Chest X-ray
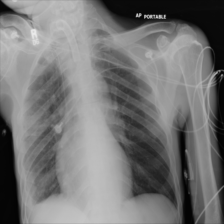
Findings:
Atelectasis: positive
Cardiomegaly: negative
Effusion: negative
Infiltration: positive
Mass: negative
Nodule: negative
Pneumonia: negative
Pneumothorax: negative
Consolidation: negative
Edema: negative
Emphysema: negative
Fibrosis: negative
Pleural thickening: negative
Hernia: negative